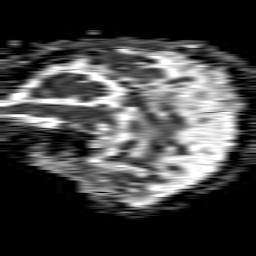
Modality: ADC
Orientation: sagittal
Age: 70
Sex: female
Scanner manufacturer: philips
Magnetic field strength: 1.5 T
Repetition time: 4.6 s
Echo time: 0.09059 s